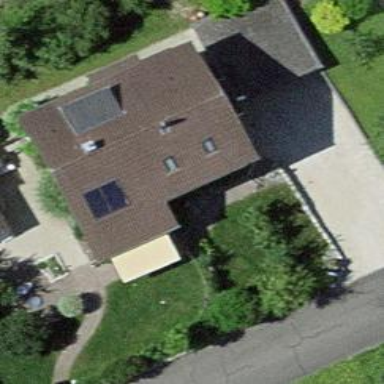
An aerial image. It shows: Simple house.